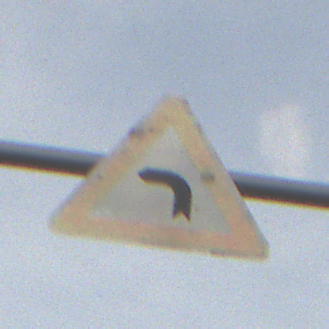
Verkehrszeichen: KurveLinks
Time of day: SunriseSunset
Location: Outdoor (Nature)
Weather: PartlyCloudy
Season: NotSpecified
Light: Natural